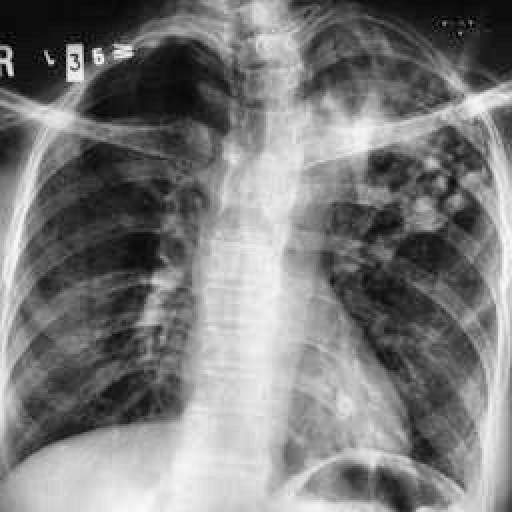
Finding: TUBERCULOSIS